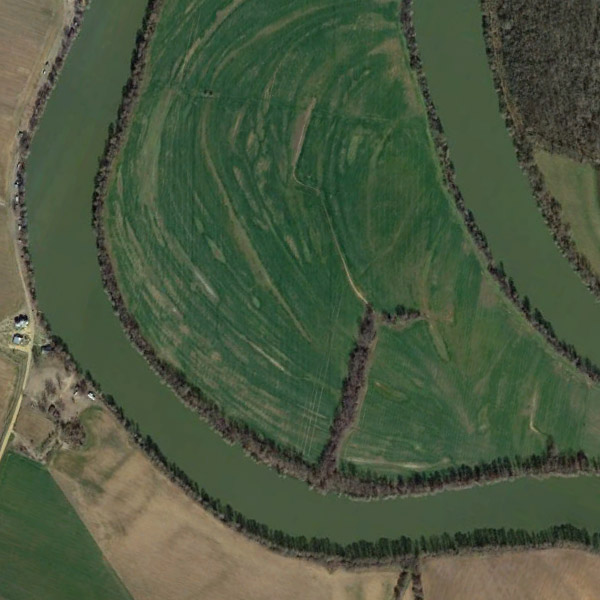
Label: River